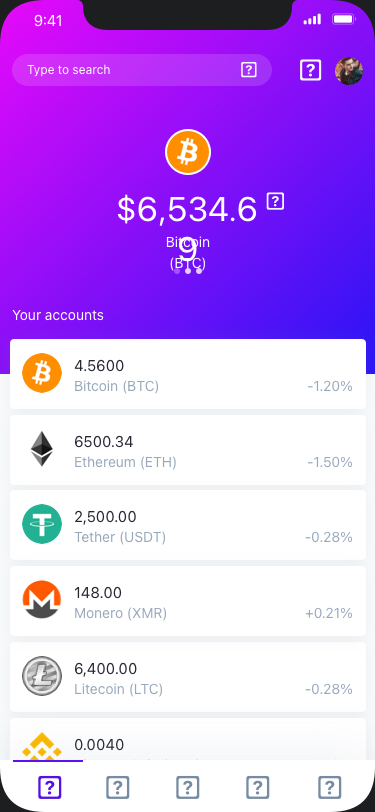
Text in this UI design:
Your accounts
$6,534.69

Bitcoin (BTC)